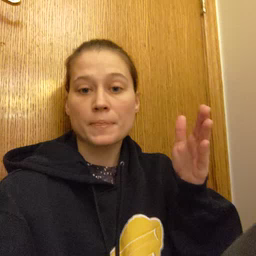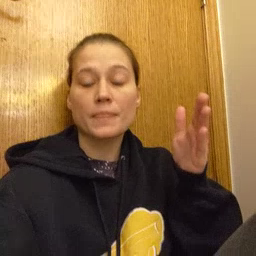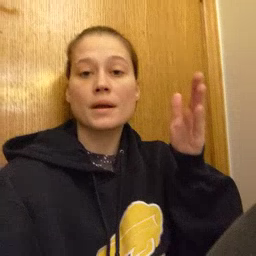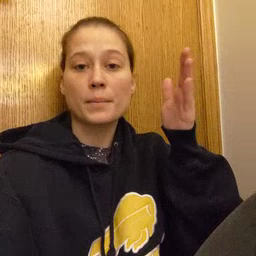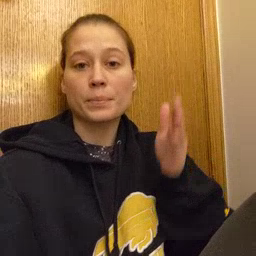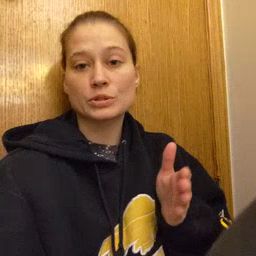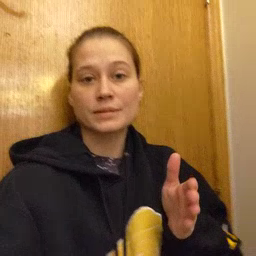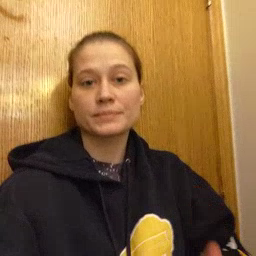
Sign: person